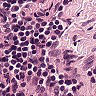
Metastatic tissue present: no